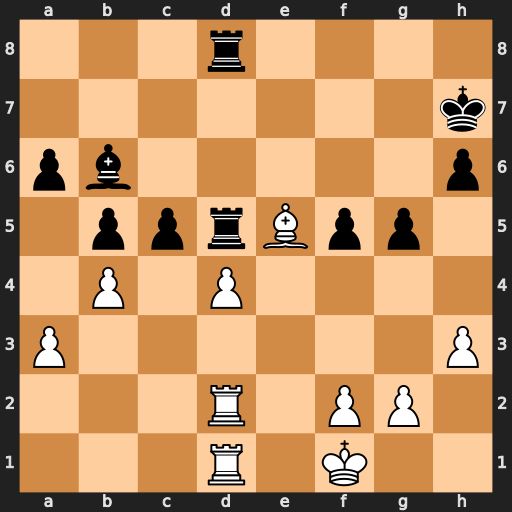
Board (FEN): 3r4/7k/pb5p/1pprBpp1/1P1P4/P6P/3R1PP1/3R1K2
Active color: w
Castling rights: -
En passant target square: -
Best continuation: dxc5 Rxd2 Rxd2 Rxd2 cxb6